Question: I have created a datagrid in silverlight having all textboxes(using CellEditingTemplate)..
On click of save button i want to insert data of textboxes present in rows datagrid into database.
How could I achieve this??
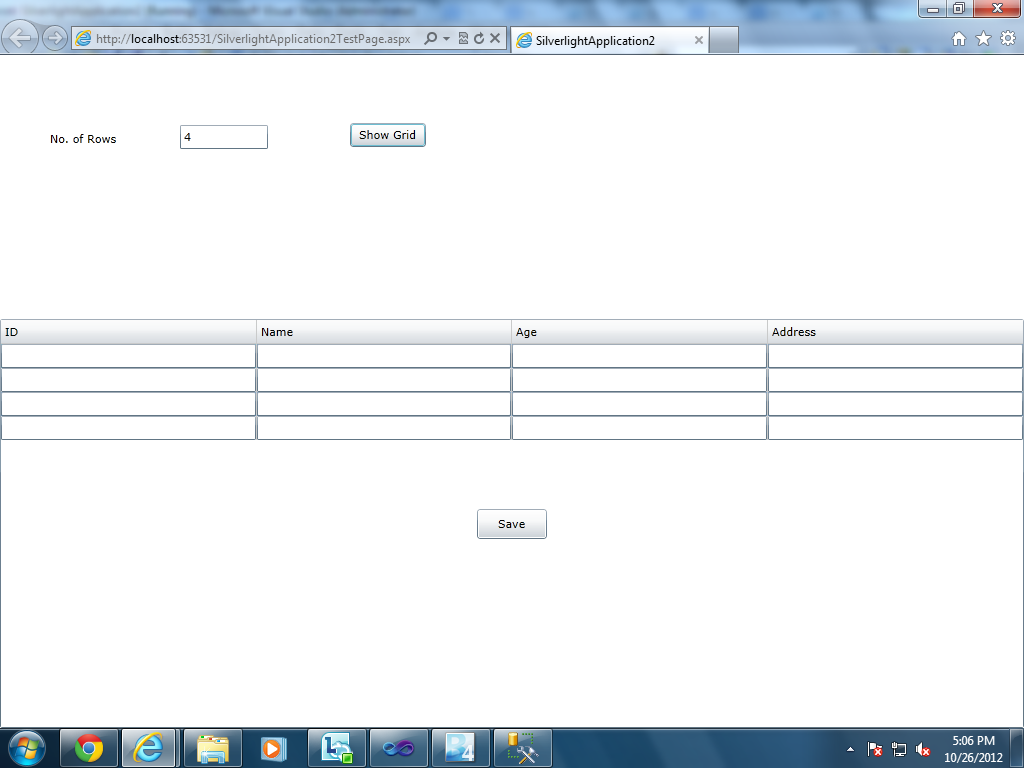
Answer: I solved it using
'''
List<string> list = new List<string>();
dataGrid.ItemsSource = list;
TextBox txt = this.dtgrd.Columns[0].GetCellContent(list[0]) as TextBox;
'''
It fetched the textbox inserted in following code and hence fetched the value stored in textbox.
'''
<sdk:DataGridTemplateColumn Header="ID" Width="*">
<sdk:DataGridTemplateColumn.CellEditingTemplate>
<DataTemplate>
<TextBox Name="txt_ID" />
</DataTemplate>
</sdk:DataGridTemplateColumn.CellEditingTemplate>
</sdk:DataGridTemplateColumn>
'''
Now fetched value could be easily stored using List.